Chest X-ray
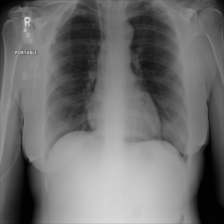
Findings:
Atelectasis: negative
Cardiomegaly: negative
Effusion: negative
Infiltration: positive
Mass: negative
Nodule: negative
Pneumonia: negative
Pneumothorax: negative
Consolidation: negative
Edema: negative
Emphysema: negative
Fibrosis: negative
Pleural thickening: negative
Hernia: negative